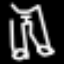
Label: pants